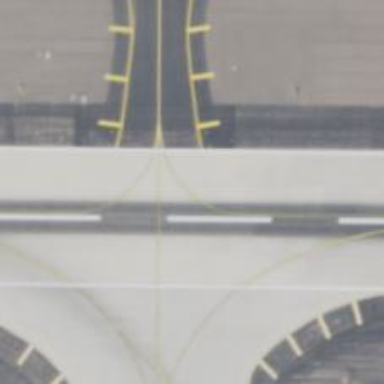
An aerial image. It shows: Image of taxiway at airport.